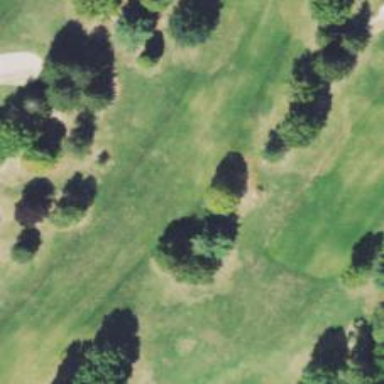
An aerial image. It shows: View of golf hole.